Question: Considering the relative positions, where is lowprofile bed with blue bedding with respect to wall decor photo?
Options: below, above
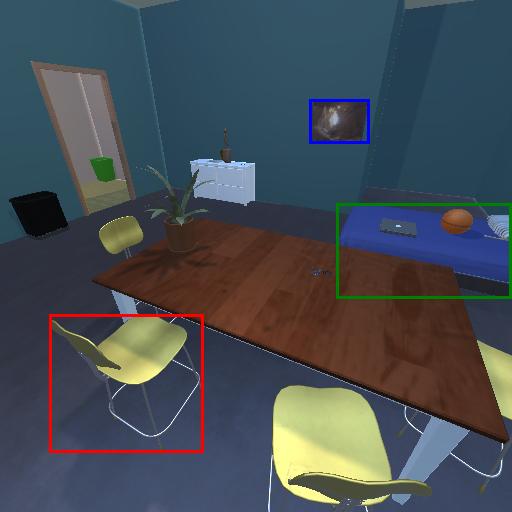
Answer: below